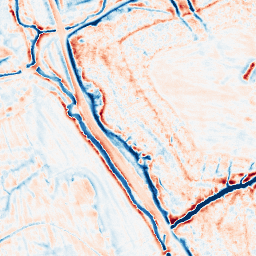
Category: edge_preserving
Decomposition family: bilateral
Decomposition parameters: d: 15
sigma_color: 50
sigma_space: 50
Upsampling method: regularized
Upsampling parameters: scale: 4
lambda_reg: 0.001
Upsampling scale: 4